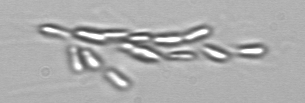
Label: Dinobryon